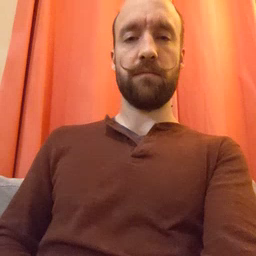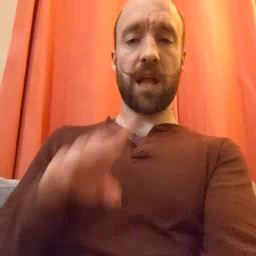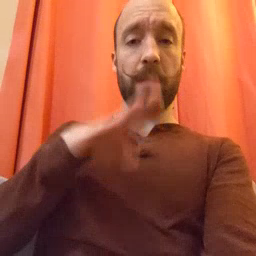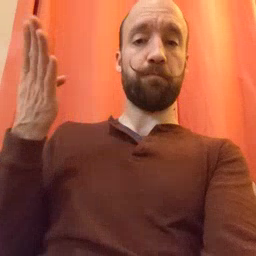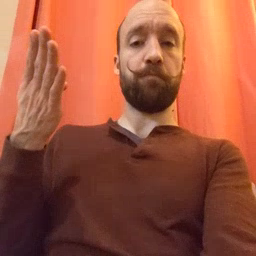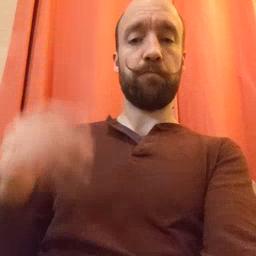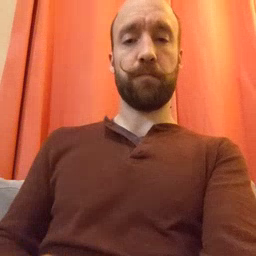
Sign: open